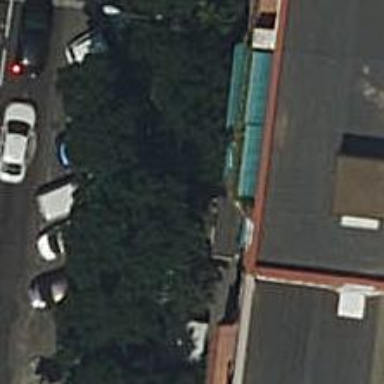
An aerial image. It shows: Restaurant.